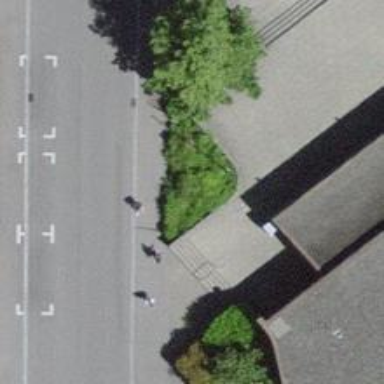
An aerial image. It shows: Set of steps on the road.